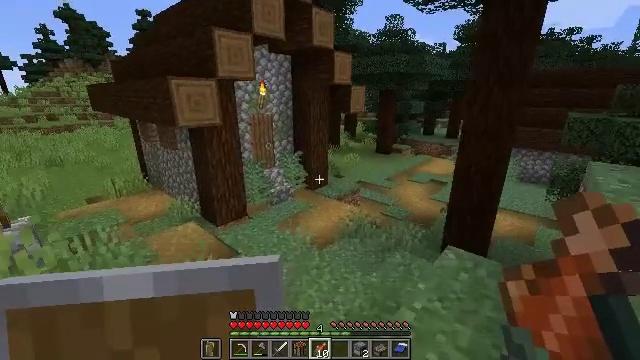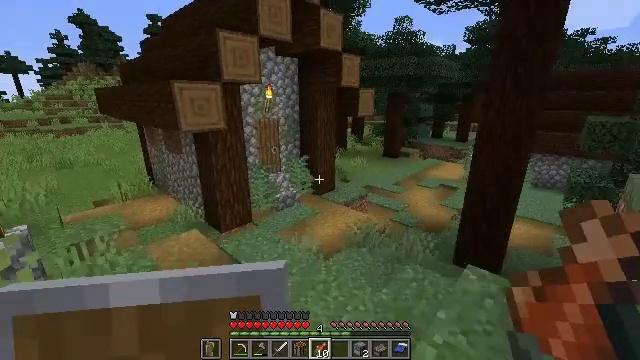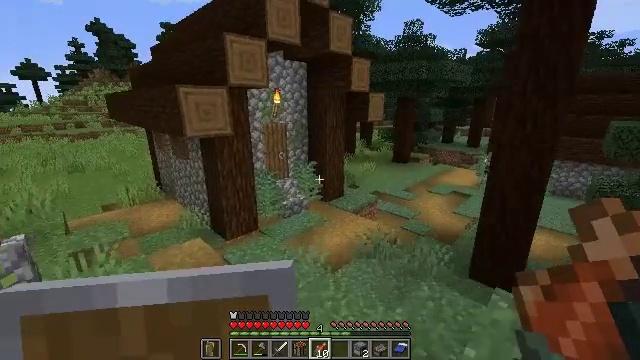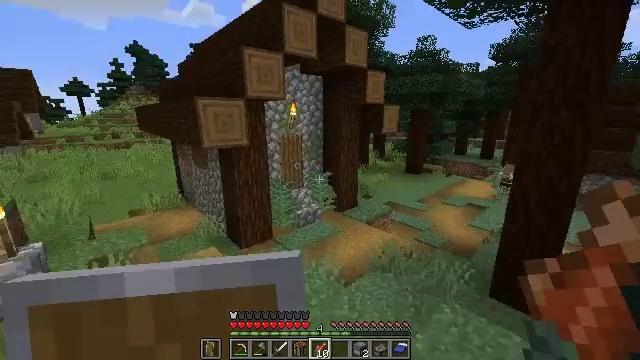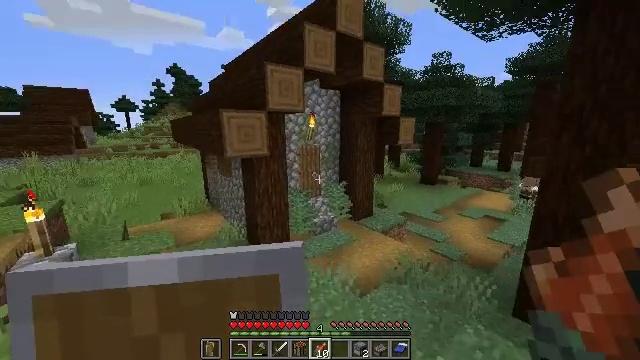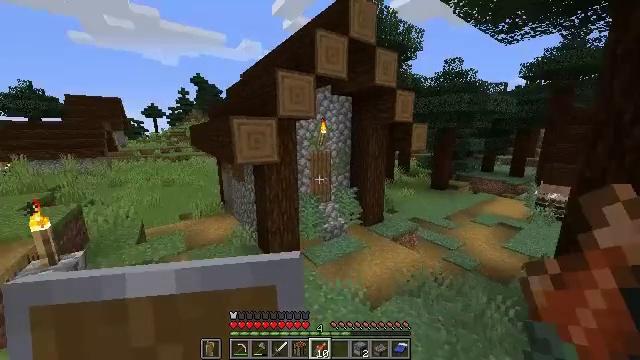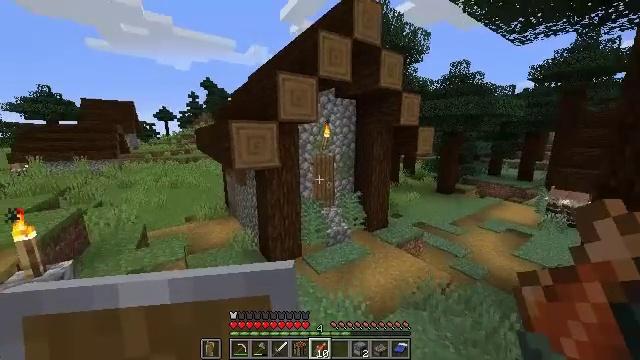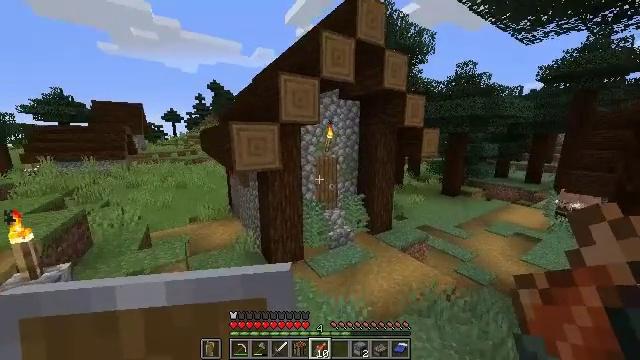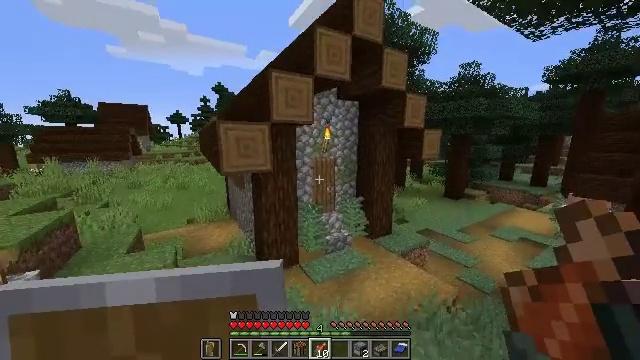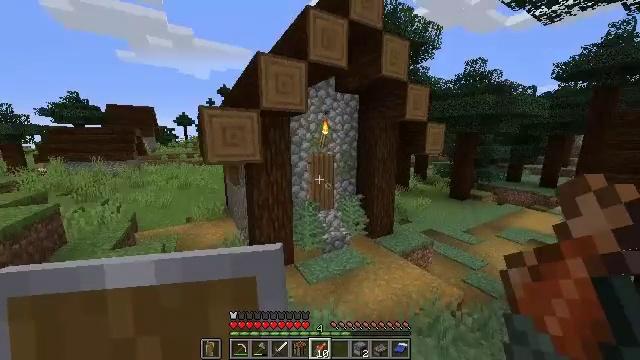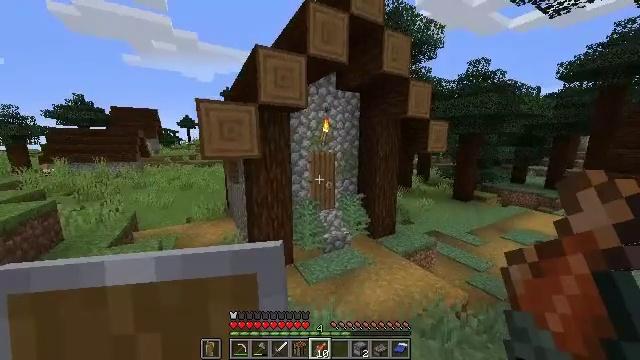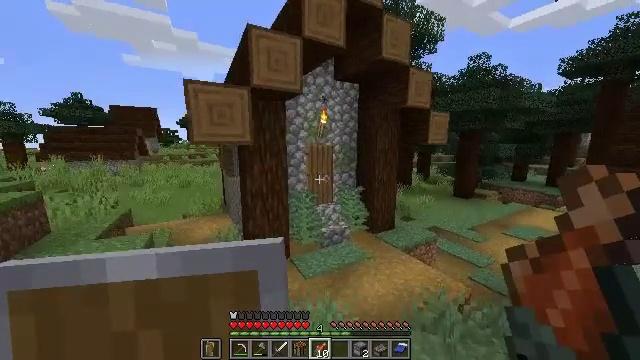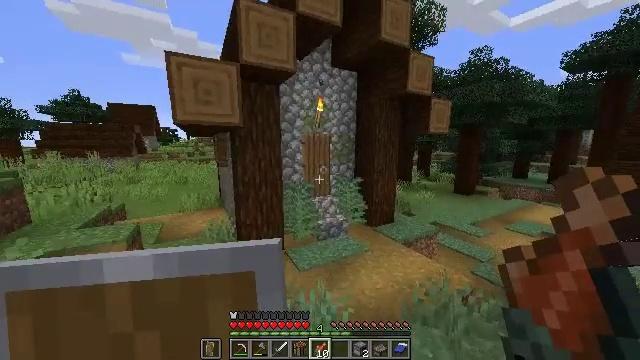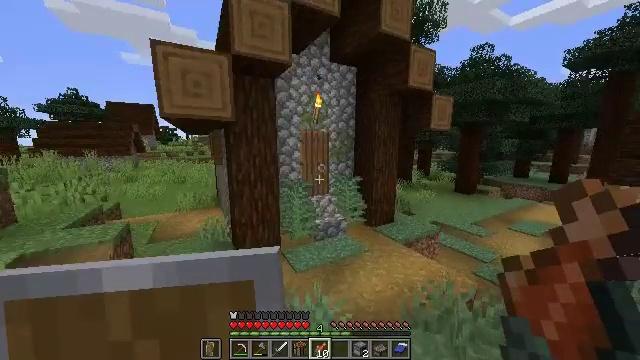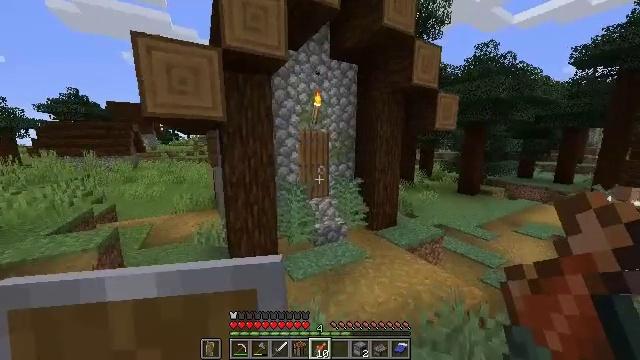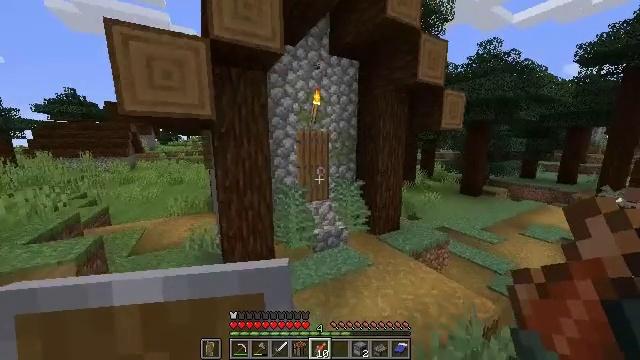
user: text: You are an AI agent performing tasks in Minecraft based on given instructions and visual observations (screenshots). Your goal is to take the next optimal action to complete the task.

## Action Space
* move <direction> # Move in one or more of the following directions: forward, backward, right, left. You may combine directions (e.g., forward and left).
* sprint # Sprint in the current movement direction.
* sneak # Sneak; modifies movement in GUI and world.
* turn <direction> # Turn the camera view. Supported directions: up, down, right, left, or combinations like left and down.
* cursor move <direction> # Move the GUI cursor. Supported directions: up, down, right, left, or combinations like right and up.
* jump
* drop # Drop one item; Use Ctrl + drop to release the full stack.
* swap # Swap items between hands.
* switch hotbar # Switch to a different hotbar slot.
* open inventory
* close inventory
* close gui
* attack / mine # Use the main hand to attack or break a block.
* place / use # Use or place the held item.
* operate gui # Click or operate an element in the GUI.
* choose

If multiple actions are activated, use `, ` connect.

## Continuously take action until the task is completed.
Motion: motion action
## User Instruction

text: Mine the campfire to collect it.
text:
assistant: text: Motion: move forward, turn left
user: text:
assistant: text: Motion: move forward, sprint, turn left
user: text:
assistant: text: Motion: move forward, sprint, turn left and up
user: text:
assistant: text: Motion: move forward, sprint, turn left and up
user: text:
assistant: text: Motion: move forward, sprint, turn left
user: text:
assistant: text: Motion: move forward and move right, turn left
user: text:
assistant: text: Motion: move forward and move right, turn left
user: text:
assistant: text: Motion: move forward and move right
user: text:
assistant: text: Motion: move forward, turn left
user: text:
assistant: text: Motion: move forward
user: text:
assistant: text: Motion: move forward
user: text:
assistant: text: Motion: move forward
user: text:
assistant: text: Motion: move forward
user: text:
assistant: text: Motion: move forward
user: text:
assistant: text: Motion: move forward
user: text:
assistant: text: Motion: move forward
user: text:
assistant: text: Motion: move forward
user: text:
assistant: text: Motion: move forward
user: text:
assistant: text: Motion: move forward
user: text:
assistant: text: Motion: move forward
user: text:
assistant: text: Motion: move forward
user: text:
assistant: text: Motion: move forward and move right, turn up
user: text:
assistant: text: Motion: move forward and move right, turn left and up
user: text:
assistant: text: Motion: move forward and move right, turn left and up
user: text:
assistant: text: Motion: move forward and move right, turn left and up, use / place
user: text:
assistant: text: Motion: move forward, turn left, use / place
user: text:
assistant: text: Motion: move forward, use / place
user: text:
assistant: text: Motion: move forward
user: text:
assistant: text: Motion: move forward
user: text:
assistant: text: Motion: move forward and move right